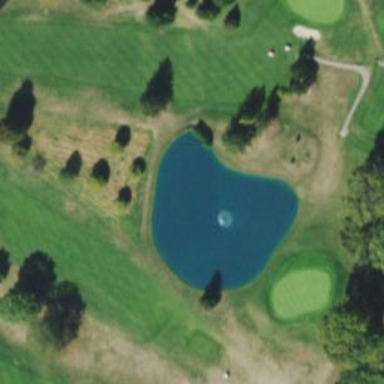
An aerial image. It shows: Water hazard on golf course. The hazard is natural water feature.